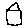
Label: house